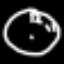
Label: clock